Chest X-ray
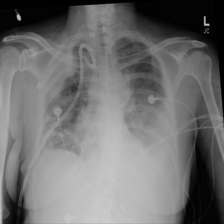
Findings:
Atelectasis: negative
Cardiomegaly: negative
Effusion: positive
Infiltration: negative
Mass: negative
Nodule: negative
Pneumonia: negative
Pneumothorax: negative
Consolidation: negative
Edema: negative
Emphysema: negative
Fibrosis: negative
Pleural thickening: negative
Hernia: negative